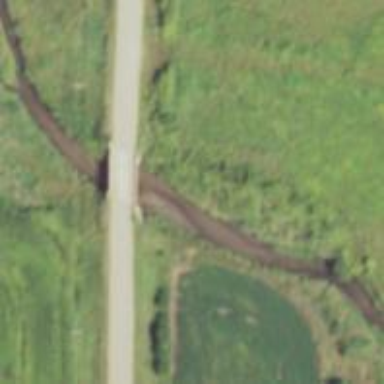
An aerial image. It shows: Tertiary road passing over bridge.